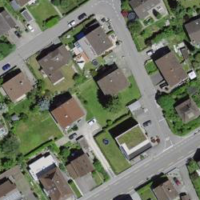
EUNIS habitat code: 54
Species observed at this site:
Cerastium tomentosum